Field crop: maize
Growth stage: 2
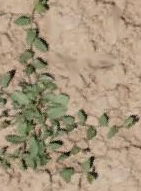
Species: convolvulus